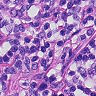
Metastatic tissue present: no